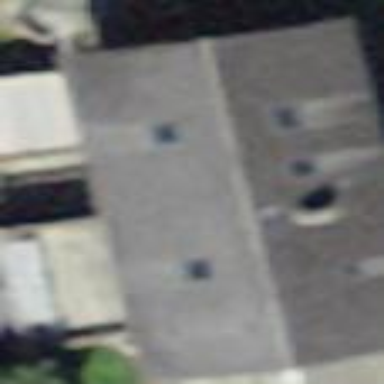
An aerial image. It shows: Simple house.